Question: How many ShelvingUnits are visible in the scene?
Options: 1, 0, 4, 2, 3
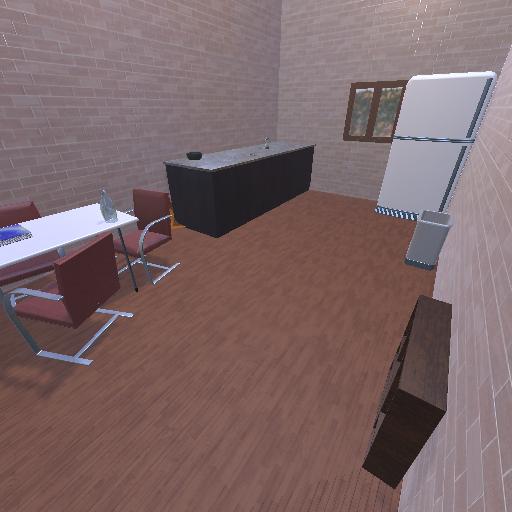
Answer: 1